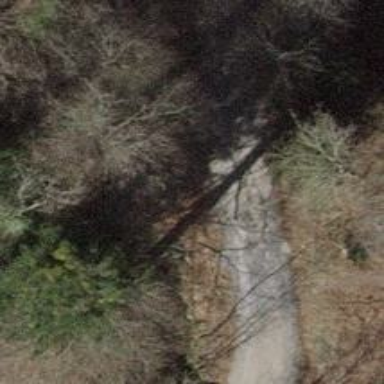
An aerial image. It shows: Culvert tunnel.